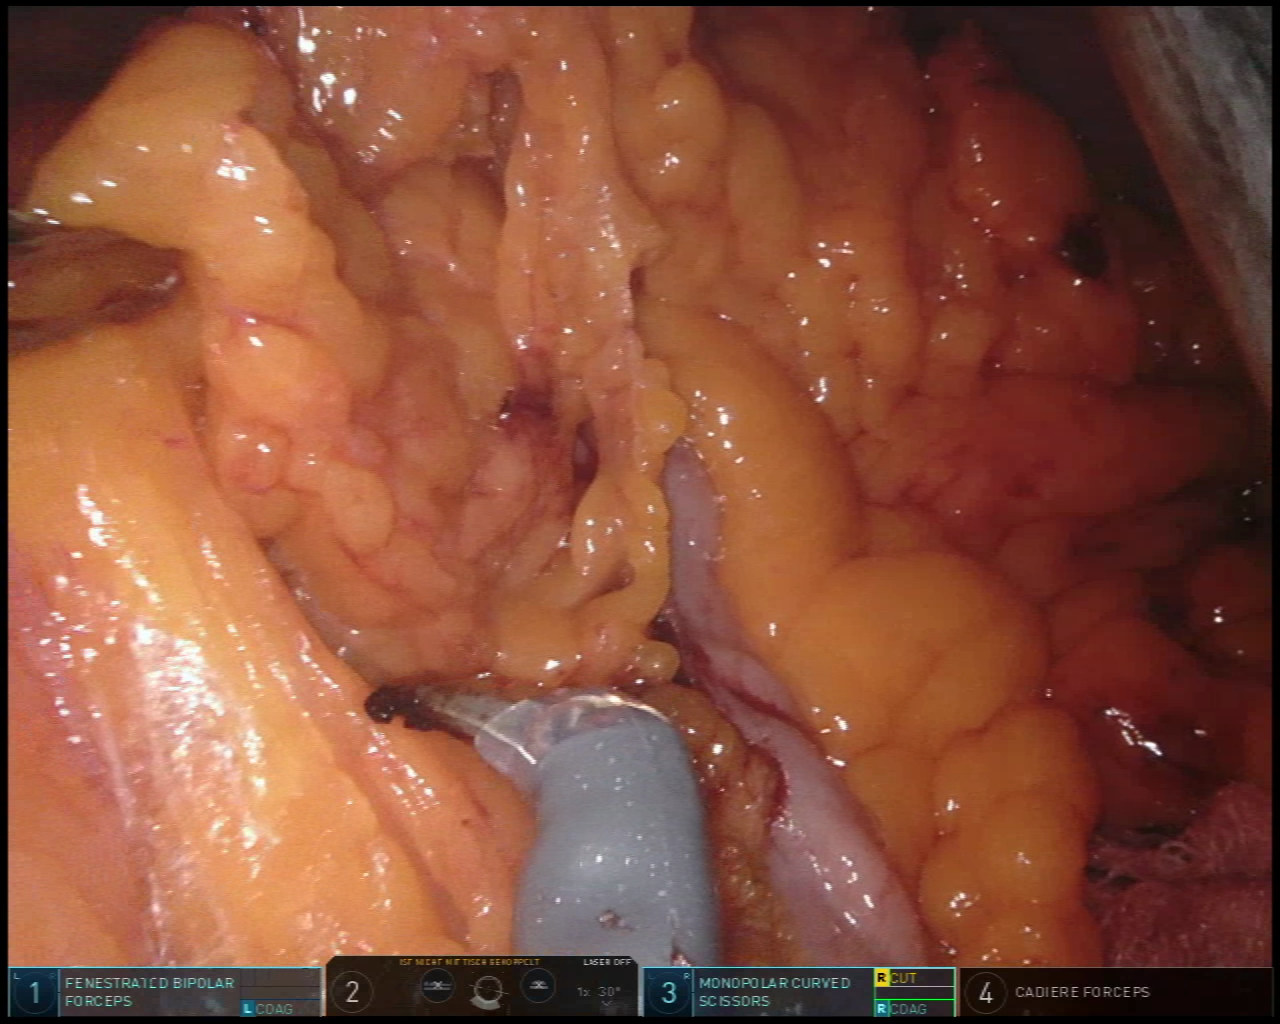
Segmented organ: colon
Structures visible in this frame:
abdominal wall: no
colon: yes
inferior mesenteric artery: no
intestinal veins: no
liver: no
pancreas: no
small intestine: no
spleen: no
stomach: no
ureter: no
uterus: no
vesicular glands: no